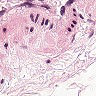
Metastatic tissue present: no